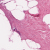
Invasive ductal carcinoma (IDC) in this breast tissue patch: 0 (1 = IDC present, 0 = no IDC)